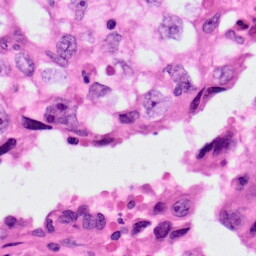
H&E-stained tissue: Lung